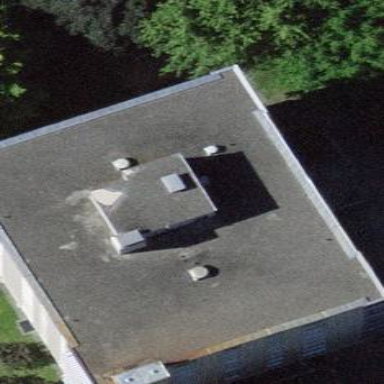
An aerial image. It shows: Residential building with flat roof.